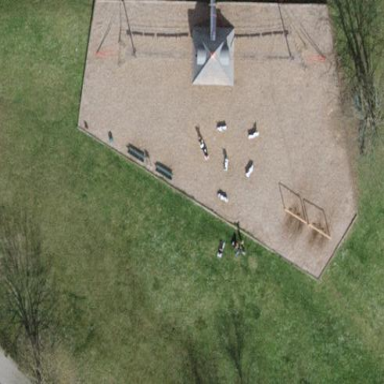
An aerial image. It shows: Playground area for leisure activities on the land.